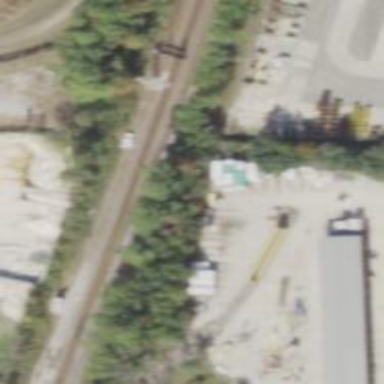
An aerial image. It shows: Site related to railway infrastructure.